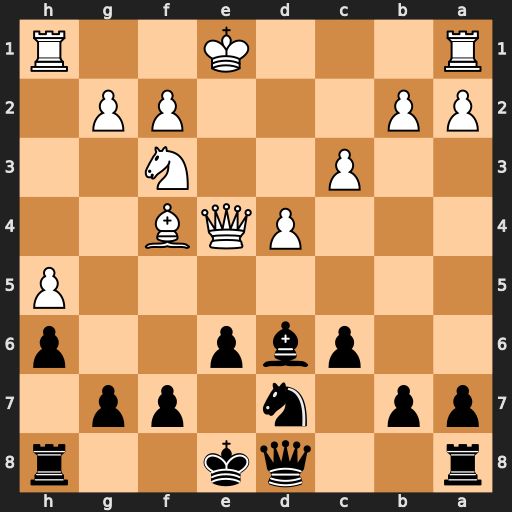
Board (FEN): r2qk2r/pp1n1pp1/2pbp2p/7P/3PQB2/2P2N2/PP3PP1/R3K2R
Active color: b
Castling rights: KQkq
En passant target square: -
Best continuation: Nf6 Qe2 Bxf4